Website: crate-barrel
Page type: billing-address
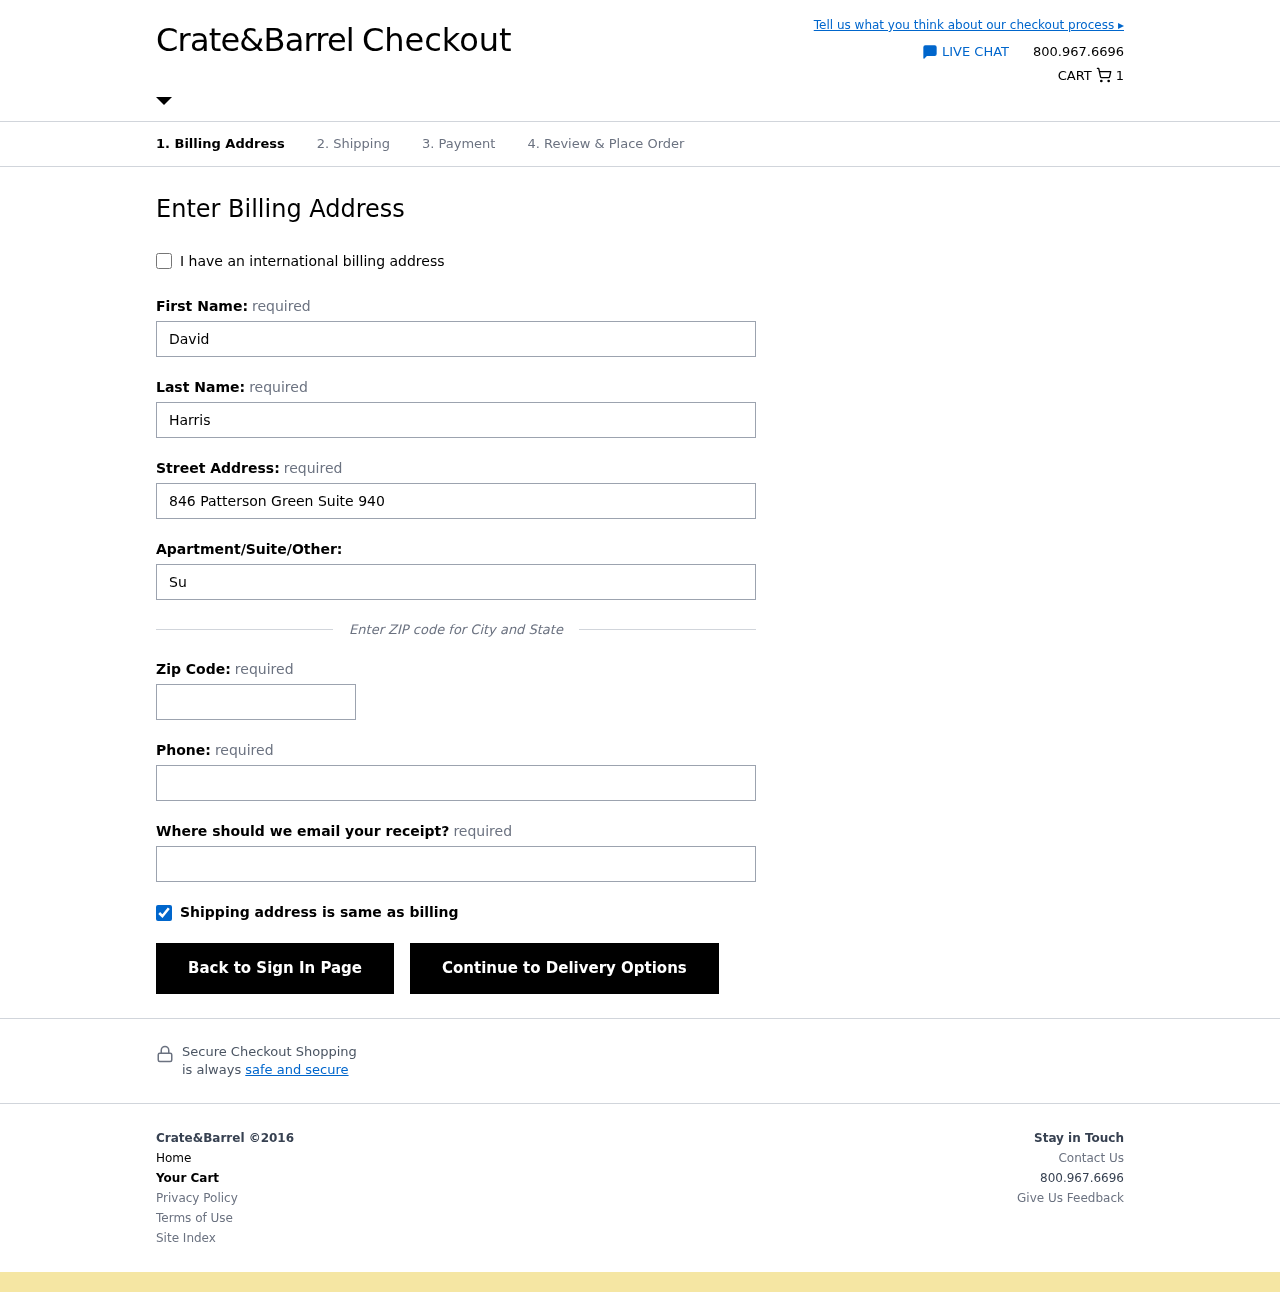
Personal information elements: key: PII_EMAIL
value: davidharris@hotmail.com
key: PII_FIRSTNAME
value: David
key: PII_LASTNAME
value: Harris
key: PII_PHONE
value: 5072593866
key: PII_POSTCODE
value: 06375
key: PII_STREET
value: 846 Patterson Green Suite 940
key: PII_STREET2
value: Suite 215
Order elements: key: ORDER_NUM_ITEMS
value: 1